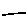
Label: line